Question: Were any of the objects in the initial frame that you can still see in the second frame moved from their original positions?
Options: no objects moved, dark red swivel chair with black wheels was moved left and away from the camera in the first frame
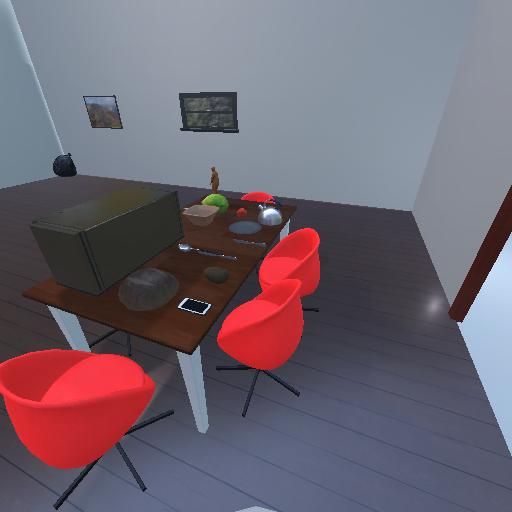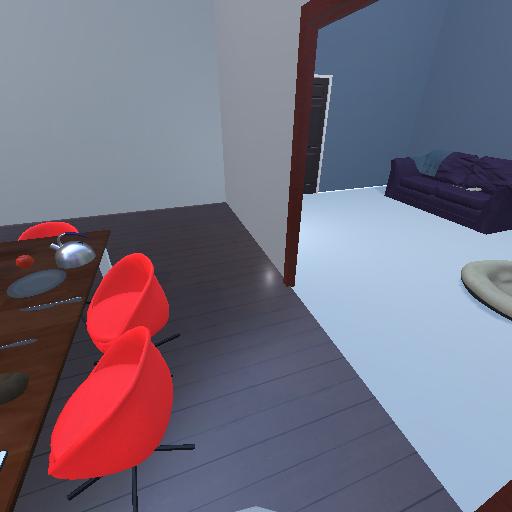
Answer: no objects moved